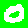
Digit: 0